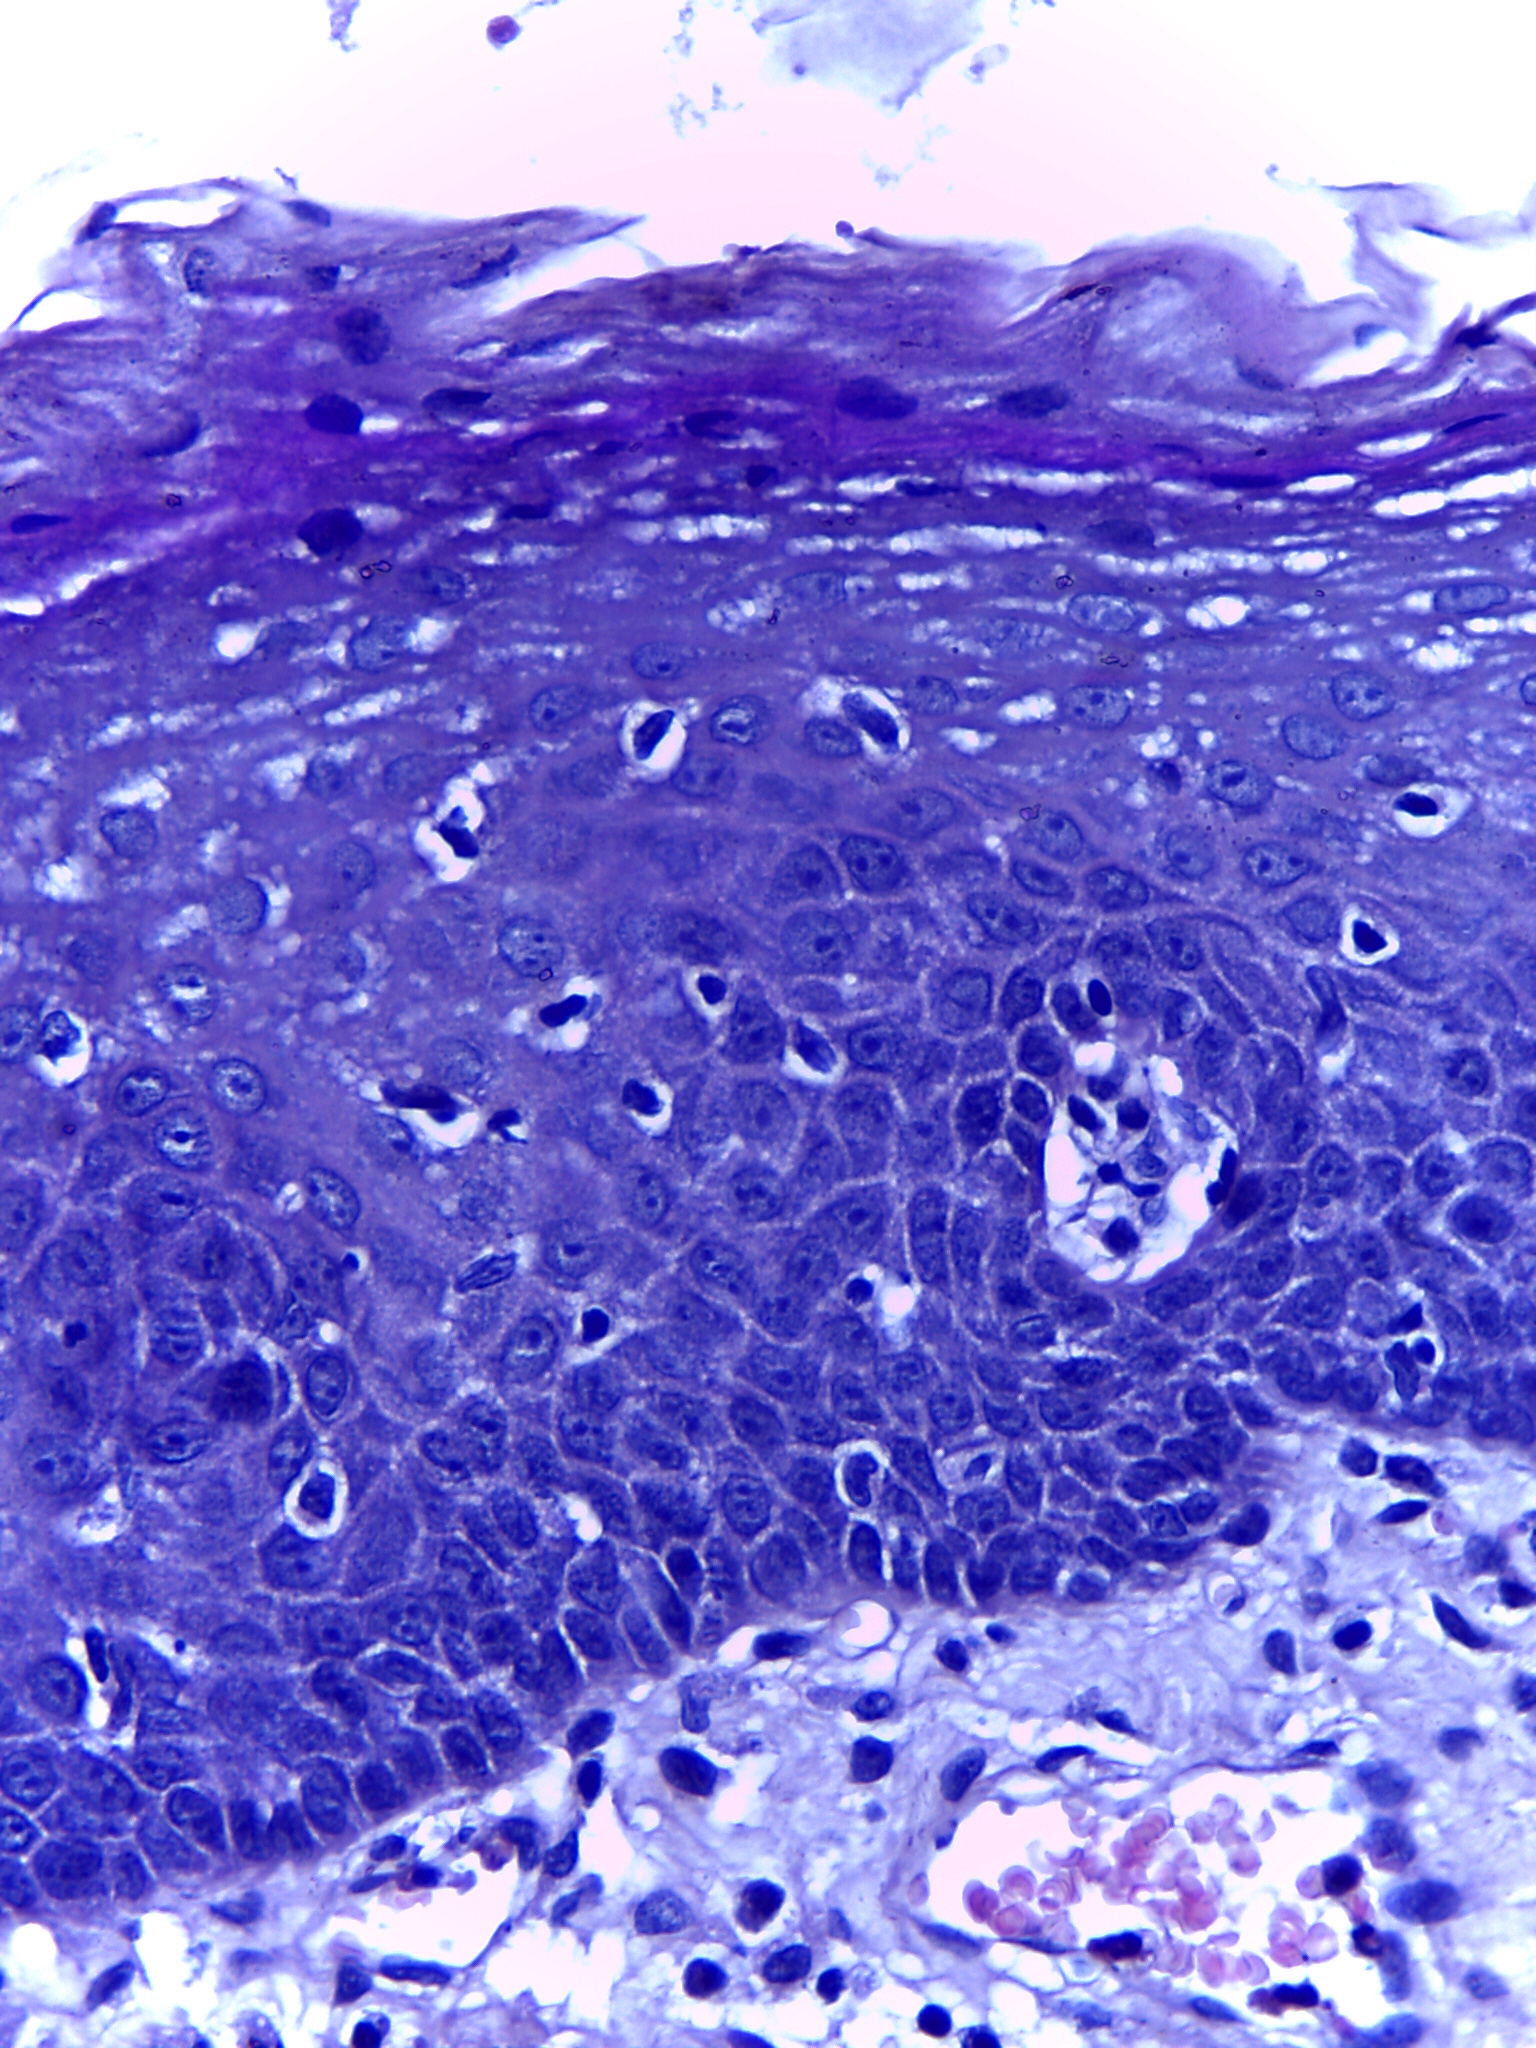
Diagnosis: Normal